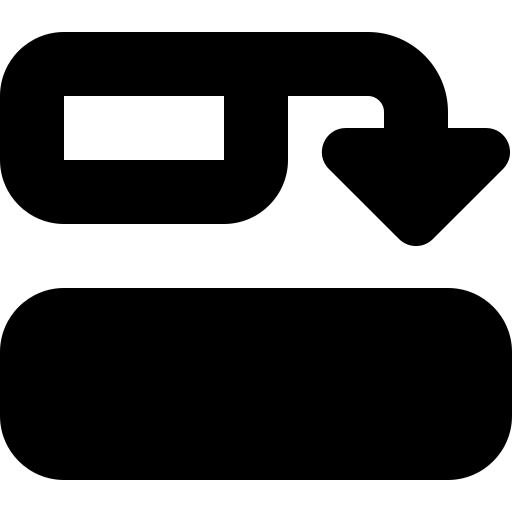
Tags: icon, FontAwesome, fa-icon, solid, diagram, successor